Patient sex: M
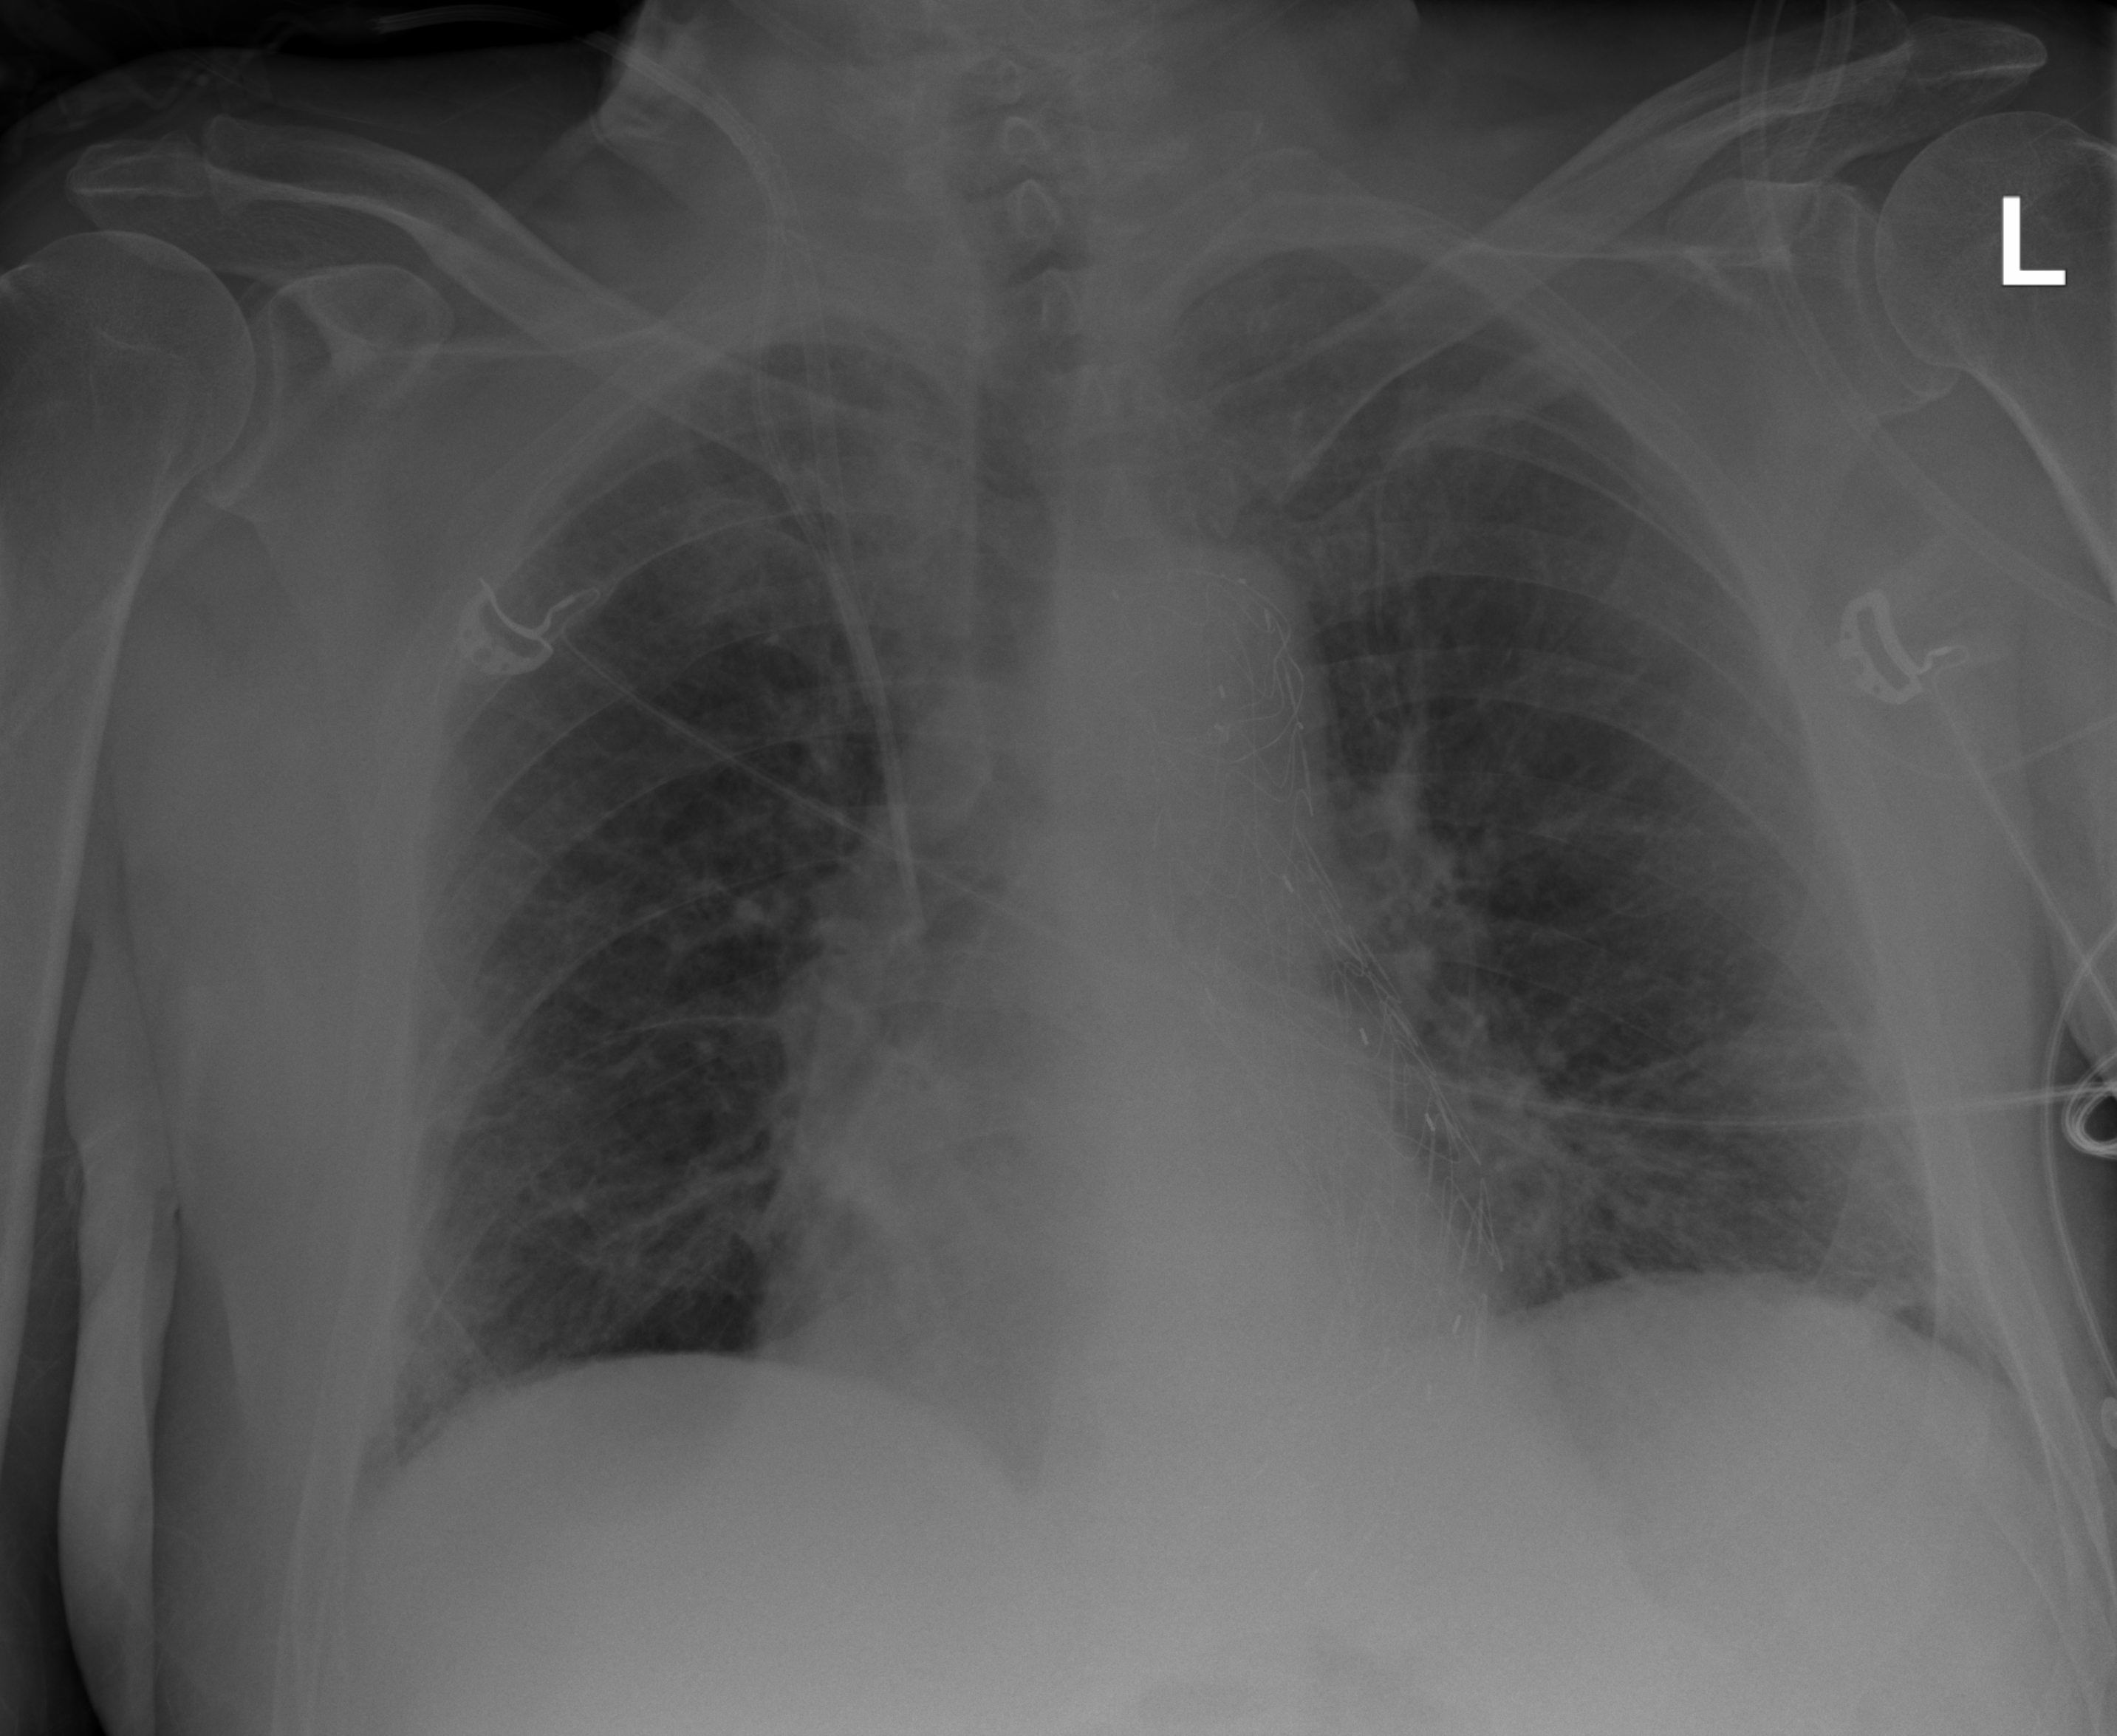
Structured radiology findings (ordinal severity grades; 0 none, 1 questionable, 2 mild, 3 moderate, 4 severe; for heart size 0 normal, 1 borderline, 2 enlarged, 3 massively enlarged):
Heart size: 0
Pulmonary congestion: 2
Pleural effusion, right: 1
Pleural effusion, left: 0
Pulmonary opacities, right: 0
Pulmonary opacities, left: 0
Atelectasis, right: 0
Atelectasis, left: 0